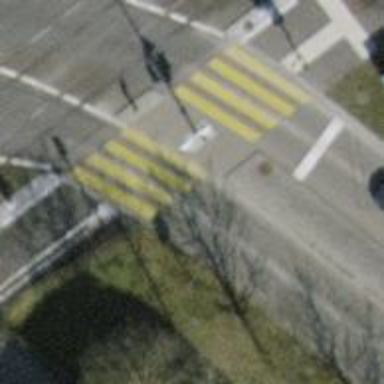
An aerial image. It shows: Marked crossing on footway. The crossing has visible markings.